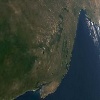
Label: land